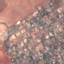
Label: Residential